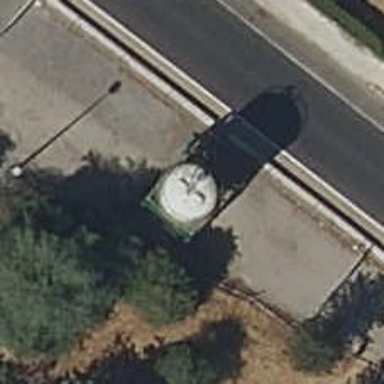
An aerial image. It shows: Storage tank that is man-made.